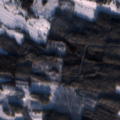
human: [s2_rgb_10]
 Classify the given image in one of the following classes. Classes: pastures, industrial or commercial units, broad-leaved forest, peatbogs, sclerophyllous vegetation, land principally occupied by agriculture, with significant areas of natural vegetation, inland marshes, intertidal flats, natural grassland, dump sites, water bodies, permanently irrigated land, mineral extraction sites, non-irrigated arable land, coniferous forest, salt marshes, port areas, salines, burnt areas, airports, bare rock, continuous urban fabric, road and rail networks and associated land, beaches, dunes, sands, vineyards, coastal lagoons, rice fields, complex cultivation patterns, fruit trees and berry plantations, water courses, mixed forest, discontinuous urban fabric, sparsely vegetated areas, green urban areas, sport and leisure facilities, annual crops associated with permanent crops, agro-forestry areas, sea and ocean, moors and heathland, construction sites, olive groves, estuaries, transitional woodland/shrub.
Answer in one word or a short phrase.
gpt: coniferous forest, mixed forest, transitional woodland/shrub